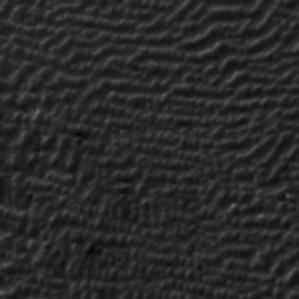
Label: frost